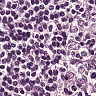
Metastatic tissue present: no